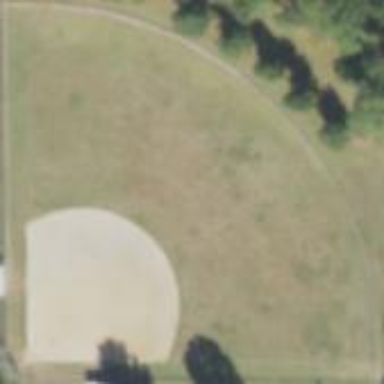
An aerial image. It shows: Baseball pitch for leisure land.